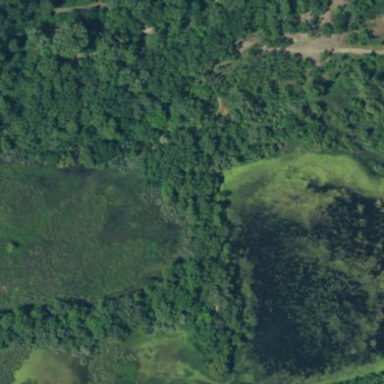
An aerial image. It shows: Marshy wetland area.